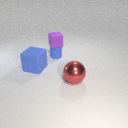
small blue rubber cylinder to the left of large red metal sphere